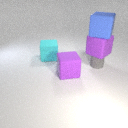
large blue rubber cube above large purple rubber cube